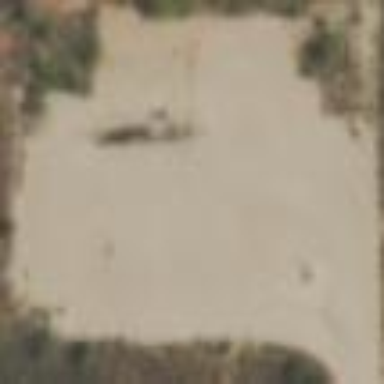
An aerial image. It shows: Wellsite with natural sand surroundings.